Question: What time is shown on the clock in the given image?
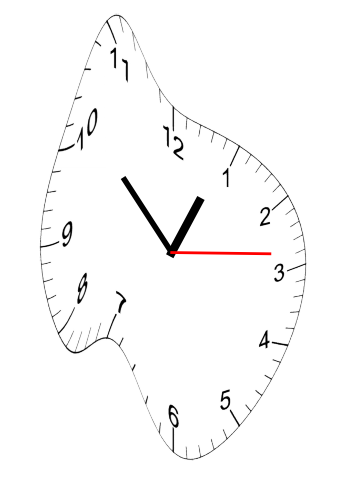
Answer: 12:52:14